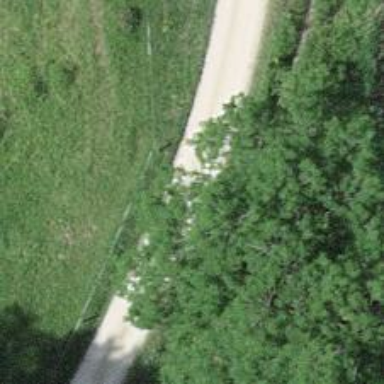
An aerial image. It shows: Gravel track with grade 2 quality.